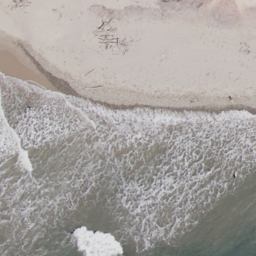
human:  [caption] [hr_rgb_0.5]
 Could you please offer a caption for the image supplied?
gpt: Waves come to the white sand beach over and over again and throw up white foams .

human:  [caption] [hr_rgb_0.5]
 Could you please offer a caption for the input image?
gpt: Waves are slapping a white sand beach throwing up white foams .

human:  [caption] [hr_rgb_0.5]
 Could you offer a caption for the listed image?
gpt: This is a beach with green sea and white sands .

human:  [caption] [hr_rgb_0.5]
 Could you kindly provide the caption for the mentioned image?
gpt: The waves coming over and over again to the sand beach .

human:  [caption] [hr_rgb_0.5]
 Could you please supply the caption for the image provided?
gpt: Waves come to the white sand beach over and over again with white foams .